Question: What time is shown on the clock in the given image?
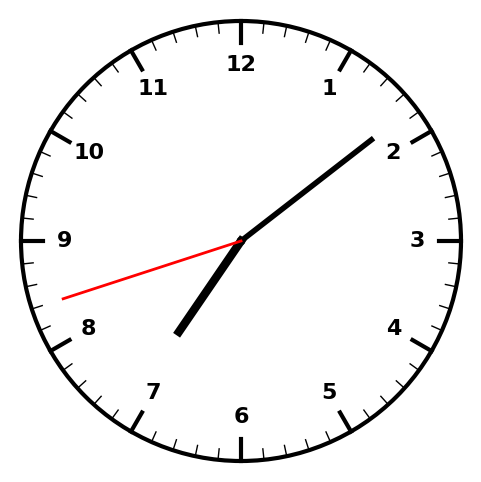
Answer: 07:08:42